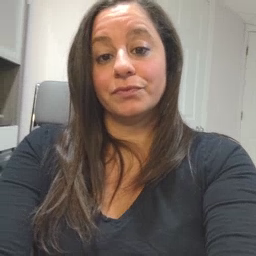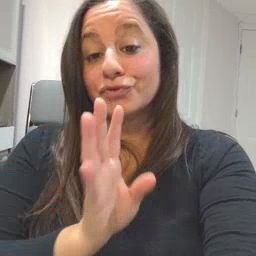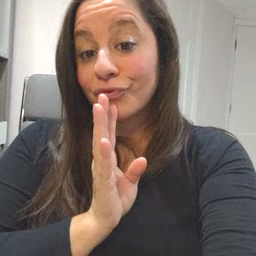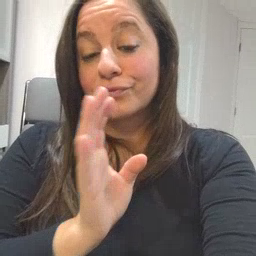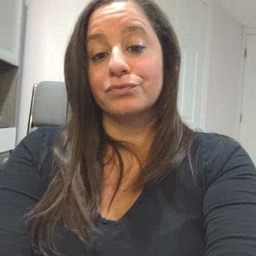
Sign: talk